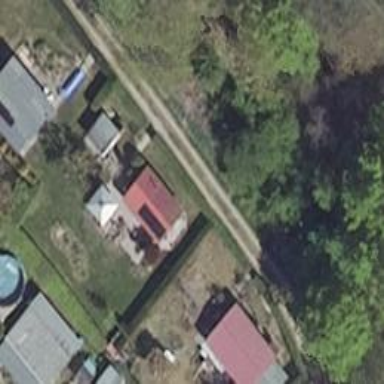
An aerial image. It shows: Road leading to allotments.